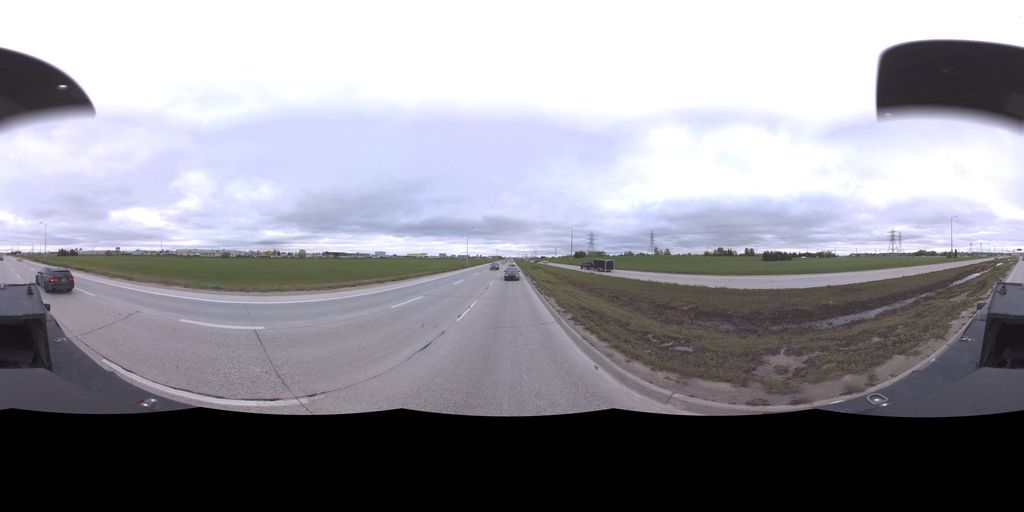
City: winnipeg